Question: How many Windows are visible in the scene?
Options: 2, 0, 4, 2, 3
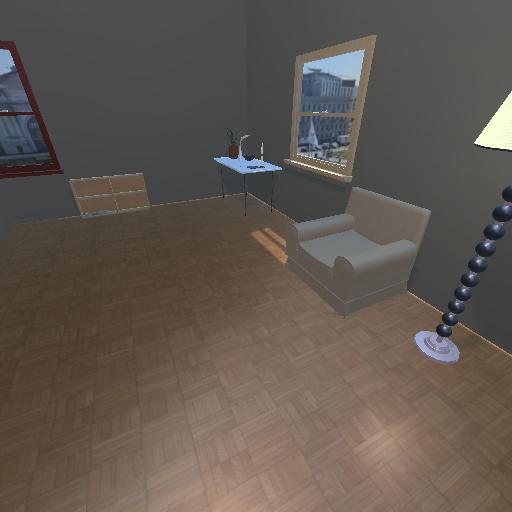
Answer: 2